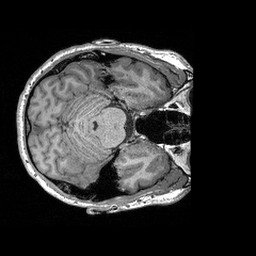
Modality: T1w
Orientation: axial
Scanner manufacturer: siemens
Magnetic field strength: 3 T
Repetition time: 2.3 s
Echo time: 0.00298 s